Field crop: maize
Growth stage: 1
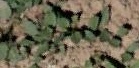
Species: convolvulus